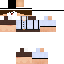
A male human skin with medium skin, wearing brown long hair dressed in a blue suit and brown shorts, featuring a closed mouth.